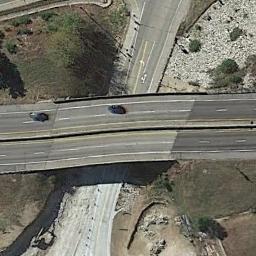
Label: overpass